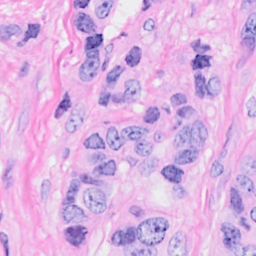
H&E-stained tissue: Breast